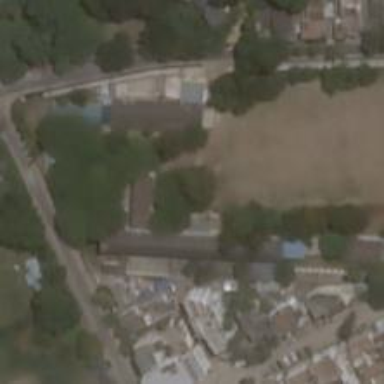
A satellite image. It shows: School.